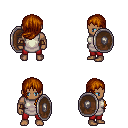
a pixel art fantasy rpg character, male body template, human, dark skin, white tunic, red pants, brunette left-swept hairstyle, cloth bracers, shield, four views (front, back, left, right), 2x2 character sprite sheet, small pixel art, hard edges, no anti-aliasing